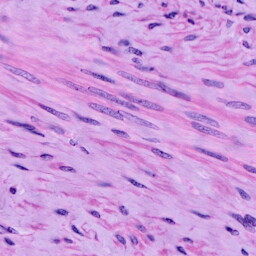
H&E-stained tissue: Cervix